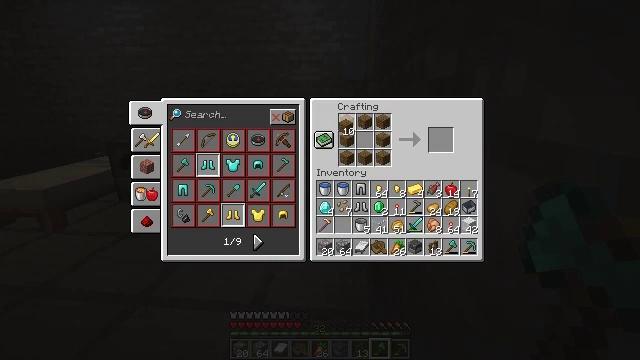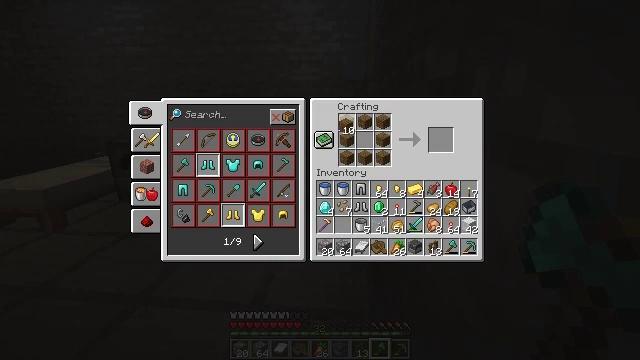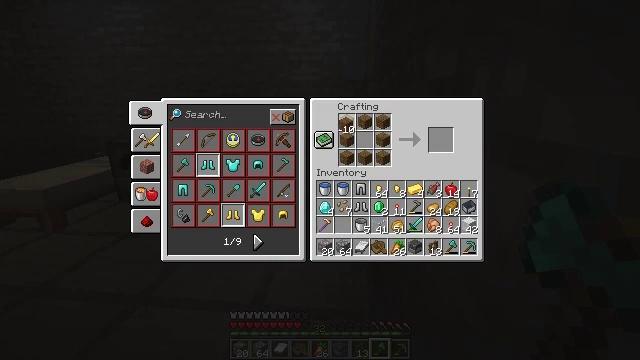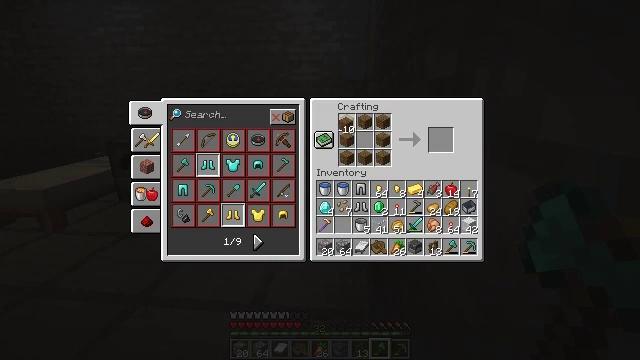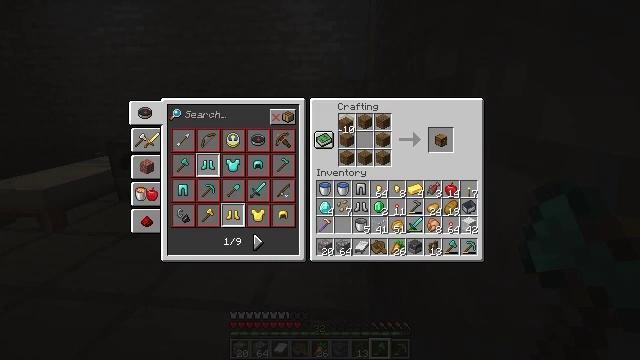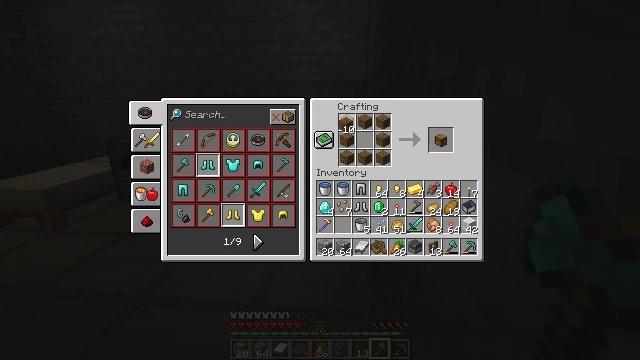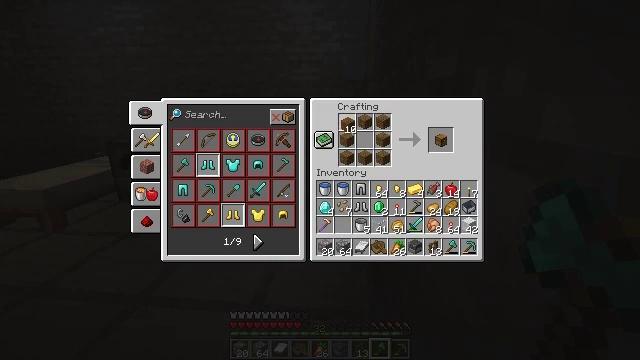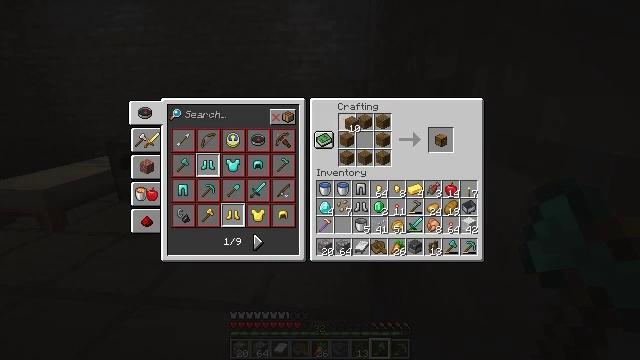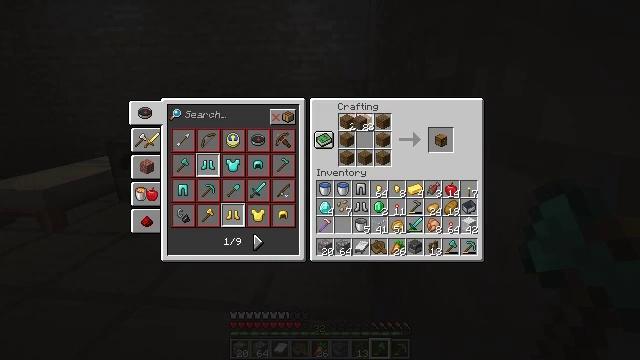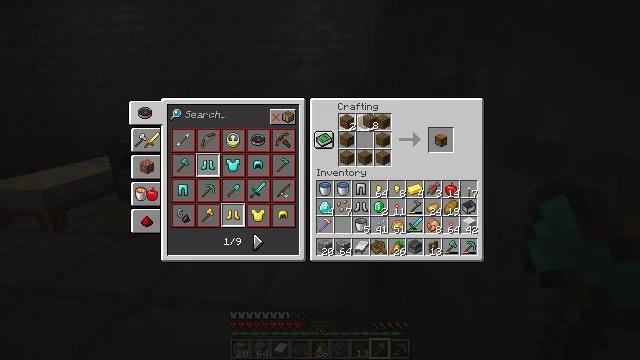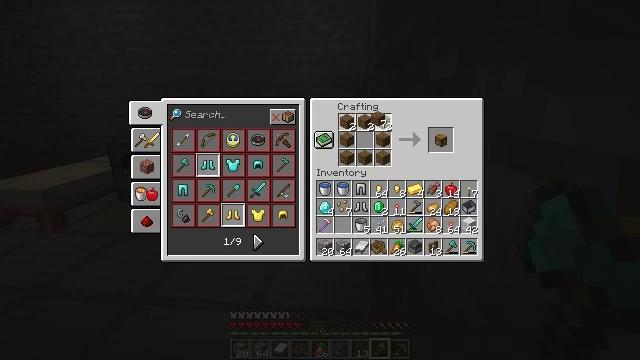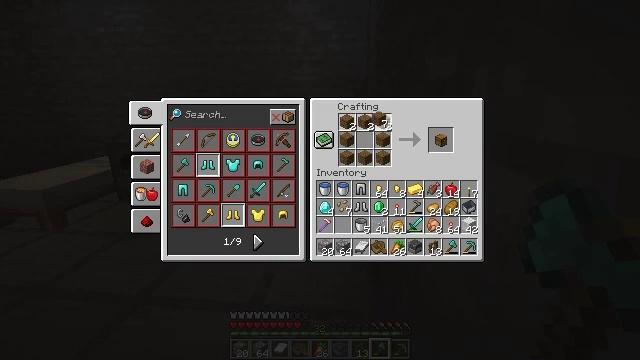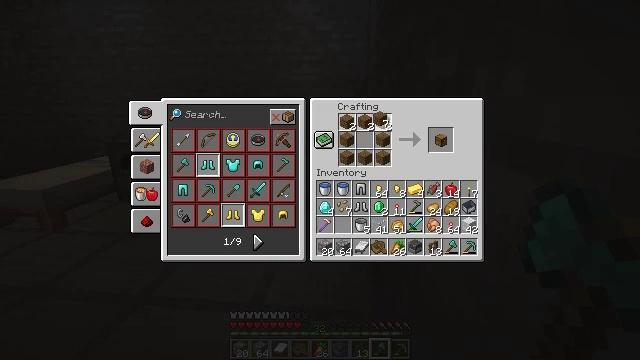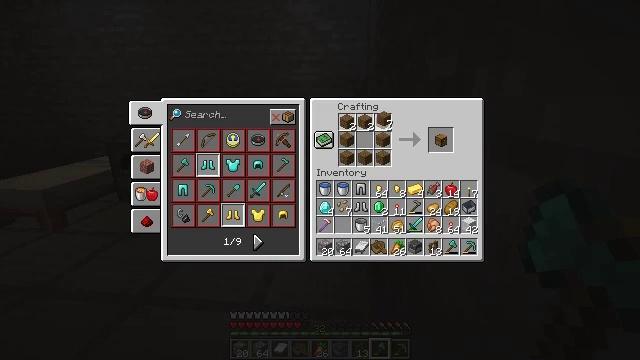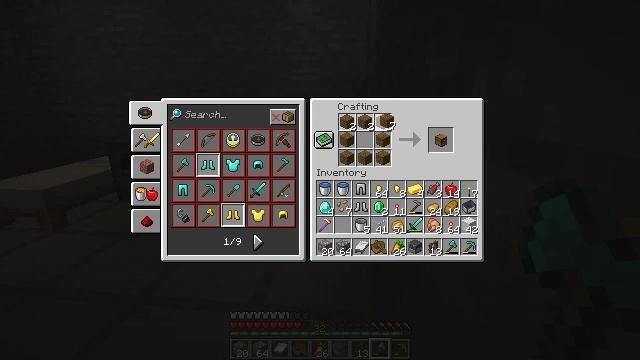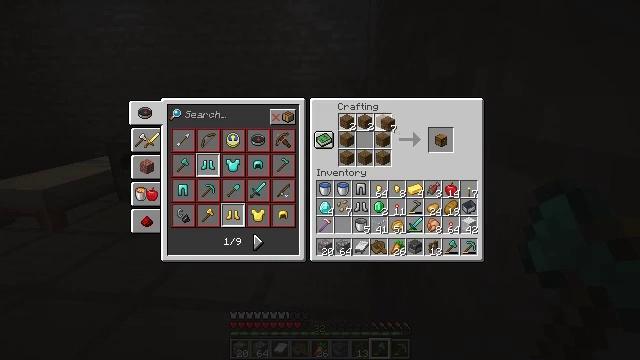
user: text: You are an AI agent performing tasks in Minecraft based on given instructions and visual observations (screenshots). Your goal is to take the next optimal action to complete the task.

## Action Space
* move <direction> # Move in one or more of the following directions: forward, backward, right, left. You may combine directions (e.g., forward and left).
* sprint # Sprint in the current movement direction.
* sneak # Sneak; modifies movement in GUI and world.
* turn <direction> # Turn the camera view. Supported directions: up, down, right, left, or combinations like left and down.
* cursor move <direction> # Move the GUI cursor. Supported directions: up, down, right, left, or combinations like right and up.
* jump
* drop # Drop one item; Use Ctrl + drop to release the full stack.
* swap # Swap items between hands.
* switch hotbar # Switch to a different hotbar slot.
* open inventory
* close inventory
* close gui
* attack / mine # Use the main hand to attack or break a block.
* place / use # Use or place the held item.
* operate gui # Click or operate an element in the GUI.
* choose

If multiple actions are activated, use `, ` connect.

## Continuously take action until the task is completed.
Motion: motion action
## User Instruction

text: Drop a spruce boat.
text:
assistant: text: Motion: no_op
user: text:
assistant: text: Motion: no_op
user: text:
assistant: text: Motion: no_op
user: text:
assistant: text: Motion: no_op
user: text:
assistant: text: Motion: use / place
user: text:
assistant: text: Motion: use / place
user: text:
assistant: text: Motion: use / place
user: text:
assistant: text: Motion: turn right, use / place
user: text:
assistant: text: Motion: turn right, use / place
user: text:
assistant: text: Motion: turn right, use / place
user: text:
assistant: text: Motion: use / place
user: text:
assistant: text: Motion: use / place
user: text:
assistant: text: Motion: use / place
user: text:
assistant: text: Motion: use / place
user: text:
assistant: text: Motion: use / place
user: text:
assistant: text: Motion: use / place
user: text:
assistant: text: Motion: turn down, use / place
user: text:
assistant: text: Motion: turn down, use / place
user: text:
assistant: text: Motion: use / place
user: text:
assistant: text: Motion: use / place
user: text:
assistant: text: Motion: use / place
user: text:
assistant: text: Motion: use / place
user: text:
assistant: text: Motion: use / place
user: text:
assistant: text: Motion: use / place
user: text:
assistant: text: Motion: turn left, use / place
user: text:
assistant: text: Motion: turn left, use / place
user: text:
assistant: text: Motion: use / place
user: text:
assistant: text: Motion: use / place
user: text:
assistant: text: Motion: use / place
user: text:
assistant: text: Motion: use / place